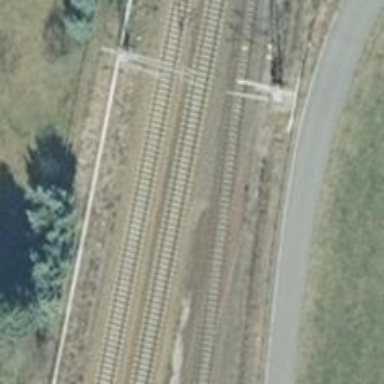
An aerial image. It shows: Solitary milestone along the railway.